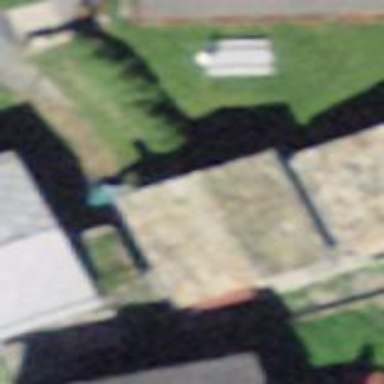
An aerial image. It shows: Rural barn.